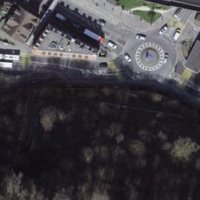
EUNIS habitat code: 57
Species observed at this site:
Petasites albus